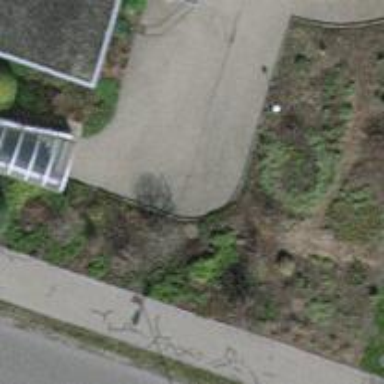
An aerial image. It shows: Concrete path.